Question: I am creating a sales application and have a preliminary design of the products and the sales thanks to some help from people on here :)
I am however not sure if I am perhaps over-engineering or could simplify my design slightly.
Below is my product order schema.
Some business rules:
1. A customer can order one or more contracts
2. A contract can contain one or more products
3. A Product can be supplied by one or more Distributor
4. A product can be supplied by one or more network
5. A Distributor can sell products from one or more networks
6. A products price can vary based on the distributor

My questions:
1. Is my design over-engineered? It seems very complex with its use of link tables and the creation of 3 versions of a product a network product a distributor product the product I am trying to enforce the business rules in the database for example if a distributor does not sell network a then products from network a should not be available. Its not enough just to assign the product to a distributor e.g. all products from network a and then just query to see that distributor 1 sell network a but no product from b this is a hard rule and i want to prevent people selecting products they shouldn't?
2. Assuming i cannot adjust the schema are my 2 link tables NetworkPRoduct and DistributorNetwork best left with a composite primary key that is used in Distributor product or can i some how getaway with a surrogate key such as networkprodutid? Will this still enfore the fact that a Distributor only sells certain networks?
Thanks
Rob
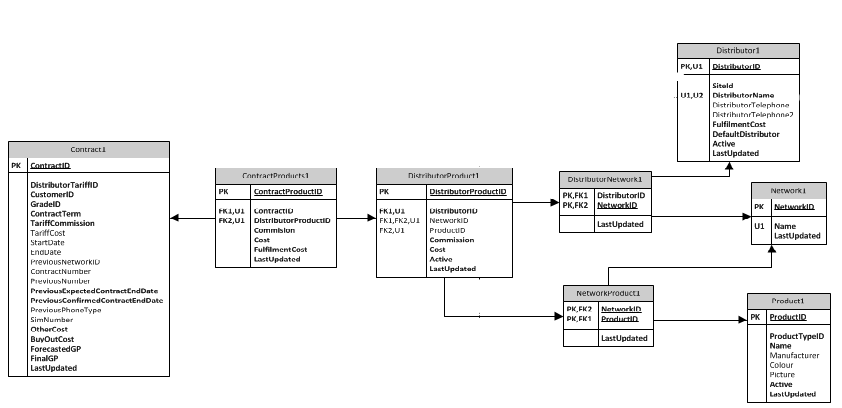
Answer: A design is overengineered when the complexity costs beyond the point where they are needed to meet your business rules. Nobody can make this determination better than you. Personally I think though it is underengineered.
The problem you are likely to run into is that which distributor the product is to be purchased from may not be known at contract signing time. It looks to me (I may be misunderstanding this) that your schema supposes you know this. So you are likely to need an additional products table out there and a true price matrix for the distributors.
And if your current design seems overly complex to you, I should show you how <URL> model this and how we intend to model it going forward.